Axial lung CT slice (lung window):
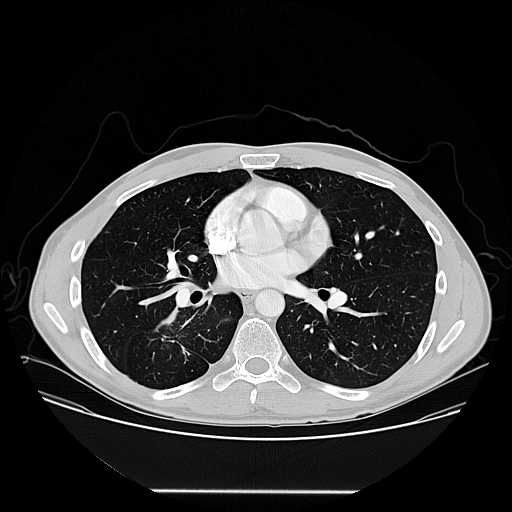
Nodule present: no